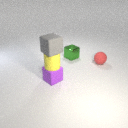
small green metal cube behind small red rubber sphere